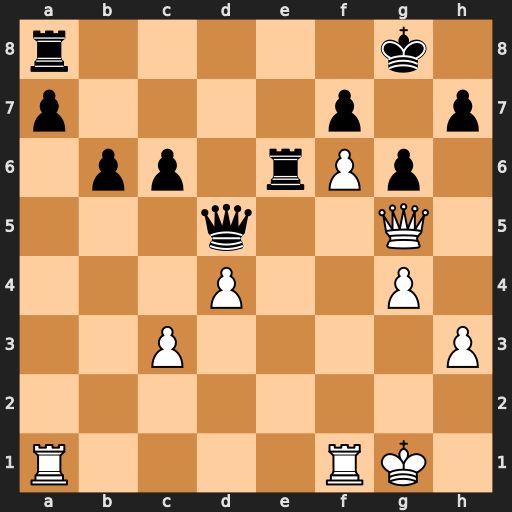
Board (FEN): r5k1/p4p1p/1pp1rPp1/3q2Q1/3P2P1/2P4P/8/R4RK1
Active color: w
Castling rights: -
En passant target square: -
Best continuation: Qh6 Rxf6 Rxf6